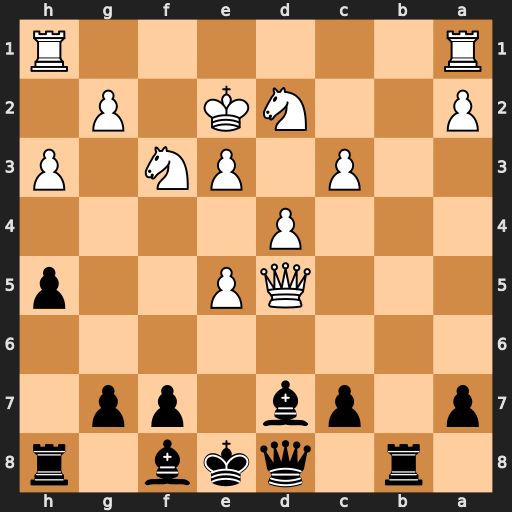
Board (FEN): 1r1qkb1r/p1pb1pp1/8/3QP2p/3P4/2P1PN1P/P2NK1P1/R6R
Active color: b
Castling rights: k
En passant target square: -
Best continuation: Bb5+ Qxb5+ Rxb5